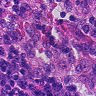
Metastatic tissue present: no